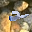
Label: 2